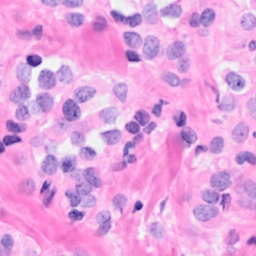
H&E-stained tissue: Breast